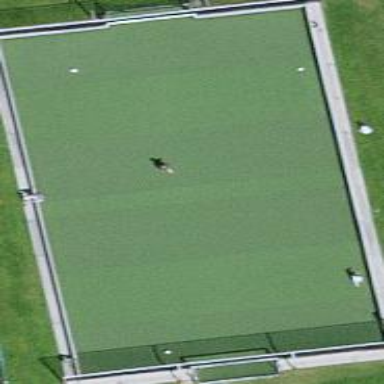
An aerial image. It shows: Soccer pitch with artificial turf designed for leisure and sports activities.